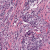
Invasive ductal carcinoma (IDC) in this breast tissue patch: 1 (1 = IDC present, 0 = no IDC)